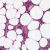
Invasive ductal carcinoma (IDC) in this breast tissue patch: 1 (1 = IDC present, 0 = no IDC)